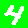
Digit: 4